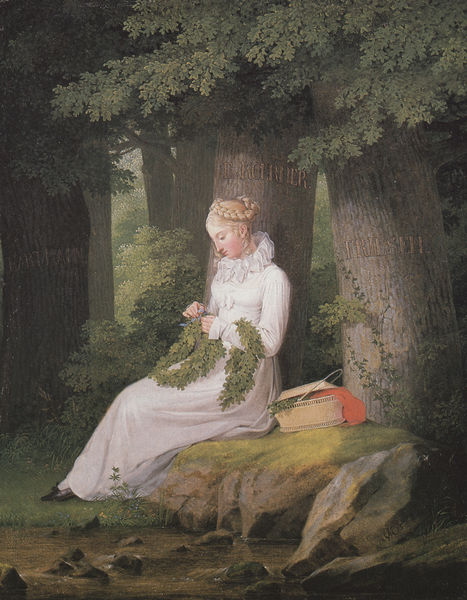
Titel: Die Kranzwinderin
Künstler: Georg Friedrich Kersting
Standort: Berlin
Institution: Alte Nationalgalerie
Schlagwörter: baum, blätter, felsen, gemälde, laub, wasser, weiß, bäume, fluss, grün, mädchen, see, sitzen, ufer, abend, blumen, braun, frau, frisur, haar, kleid, licht, schwarz, dame, gras, rasen, rot, tuch, schleife, blond, jung, kragen, stein, steine, halskrause, bach, baumstamm, gräser, morgen, stamm, strauch, zweige, sonne, haare, sitzend, stoff, klassizismus, girlande, person, pflanzen, locke, vornehm, wald, henkel, deutschland, taille, schrift, sommer, sitz, schuhe, zöpfe, fels, rast, bank, romantik, krieg, stämme, stricken, wolle, zopf, inschrift, korb, faden, nadel, rüsche, rüschen, flechten, fuss, moos, lichtung, jungfrau, literatur, haarkranz, schuh, allegorie, kranz, gravur, biedermeier, efeu, sehnsucht, geflochten, brav, rinde, sage, märchen, ehre, eiche, leibe, kränze, eichen, binden, fließen, winden, freundschaft, empire, körbchen, nähkorb, erinnerung, baumwolle, dichtung, spruch, blätte, treue, germania, unschuld, eichenlaub, ohhring, verlust, eichel, eichenblätter, befreiungskriege, waldlichtung, ehrenkränze, ehren, einkehr, ischrift, empfindsamkeit, blunmen, hranz, kranzflechten, eichenkranz, sittsam